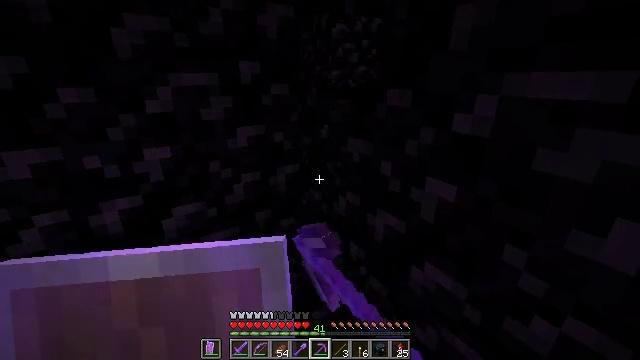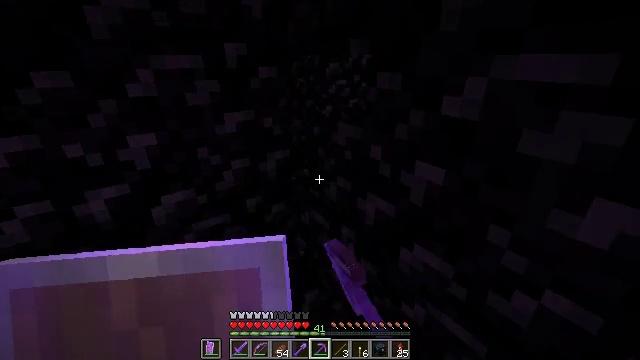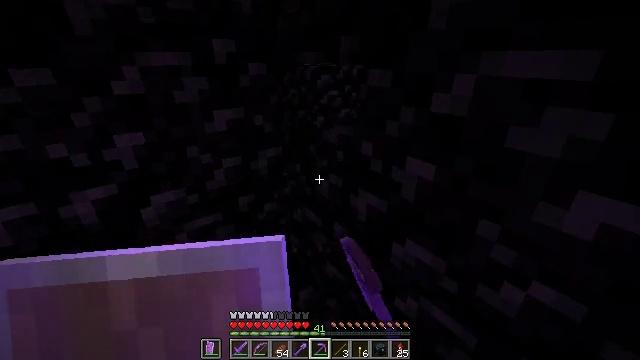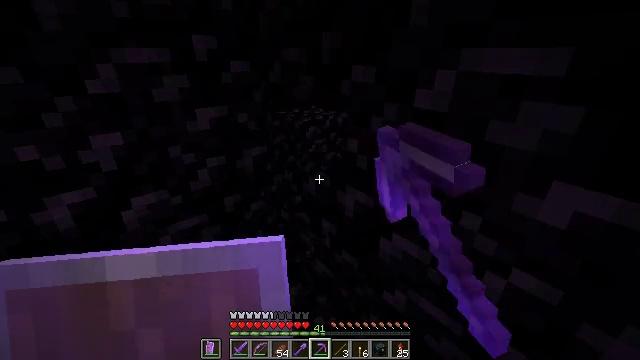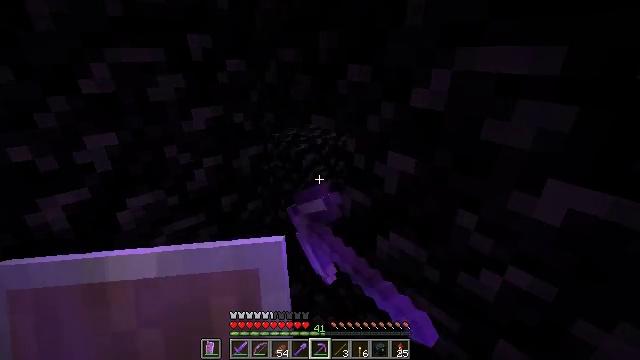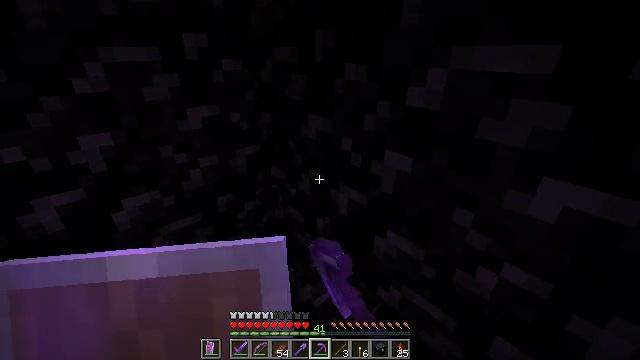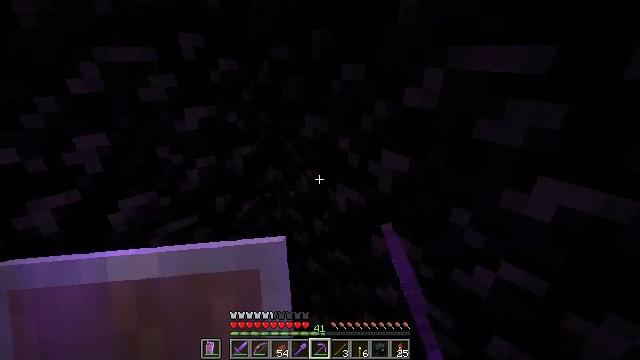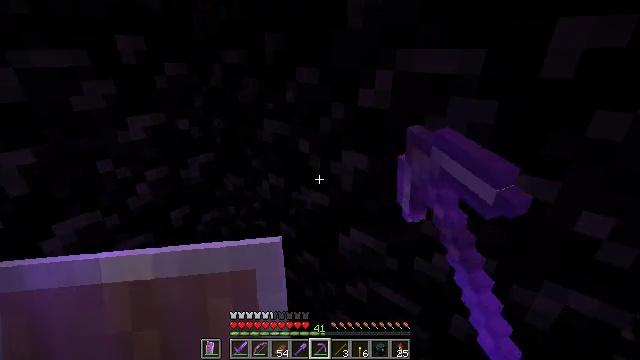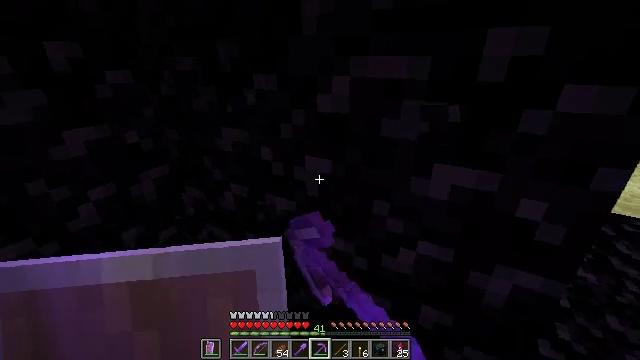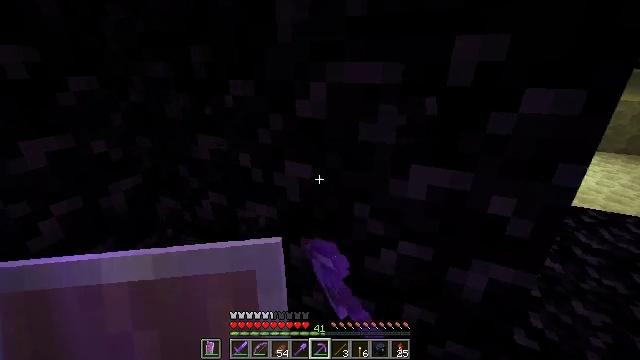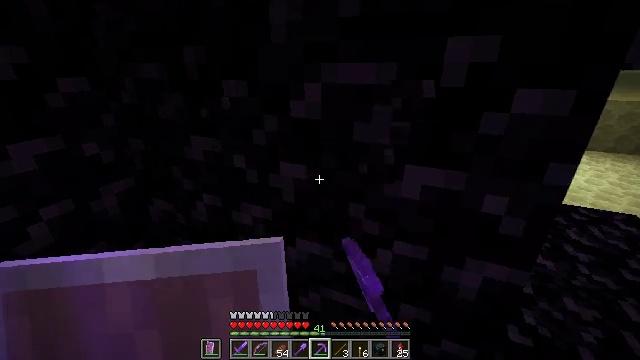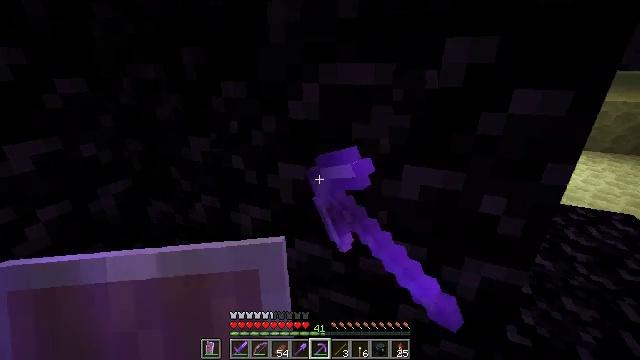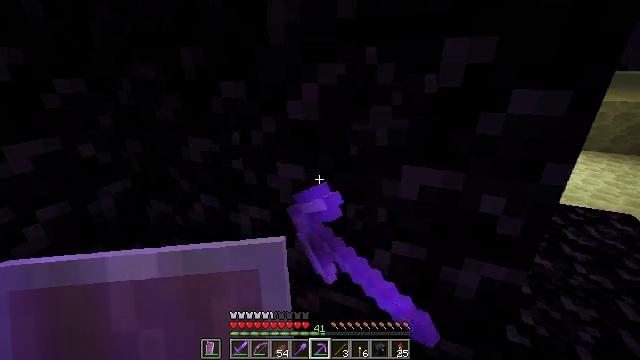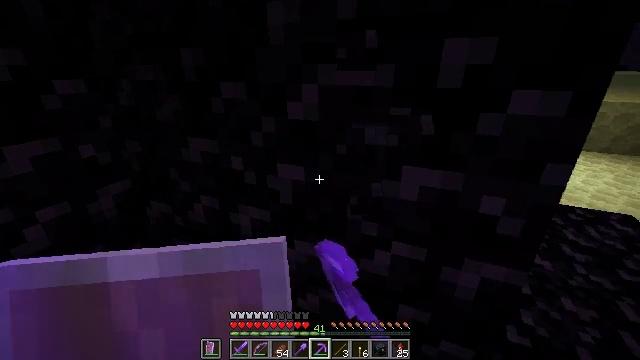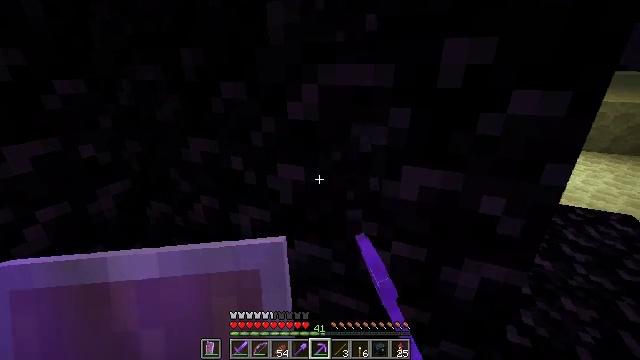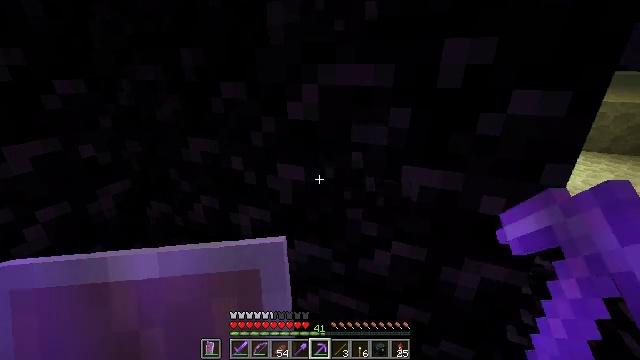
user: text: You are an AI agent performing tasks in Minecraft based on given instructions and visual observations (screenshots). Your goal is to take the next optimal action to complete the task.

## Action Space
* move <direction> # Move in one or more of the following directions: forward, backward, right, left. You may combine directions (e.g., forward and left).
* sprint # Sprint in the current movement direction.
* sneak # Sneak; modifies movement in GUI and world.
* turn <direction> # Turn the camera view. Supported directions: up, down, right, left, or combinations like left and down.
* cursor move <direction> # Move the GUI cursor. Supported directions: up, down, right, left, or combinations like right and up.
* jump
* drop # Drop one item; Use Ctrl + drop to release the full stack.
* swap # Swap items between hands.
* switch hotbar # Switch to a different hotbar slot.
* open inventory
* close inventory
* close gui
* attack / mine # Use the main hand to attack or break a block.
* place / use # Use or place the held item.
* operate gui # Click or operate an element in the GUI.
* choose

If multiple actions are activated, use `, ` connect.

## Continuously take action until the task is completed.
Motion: motion action
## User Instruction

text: Mine the tough obsidian.
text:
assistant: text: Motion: turn right and down, attack / mine
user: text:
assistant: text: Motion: turn right, attack / mine
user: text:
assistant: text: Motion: turn right, attack / mine
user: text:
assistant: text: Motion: attack / mine
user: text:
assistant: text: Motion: attack / mine
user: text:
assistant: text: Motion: attack / mine
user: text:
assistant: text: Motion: turn right, attack / mine
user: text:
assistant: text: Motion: turn right and up, attack / mine
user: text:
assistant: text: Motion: turn right and up, attack / mine
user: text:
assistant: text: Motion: turn right, attack / mine
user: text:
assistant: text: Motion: attack / mine
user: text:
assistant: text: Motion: attack / mine
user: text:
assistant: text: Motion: attack / mine
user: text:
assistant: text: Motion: attack / mine
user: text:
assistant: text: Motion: attack / mine
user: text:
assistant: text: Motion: attack / mine
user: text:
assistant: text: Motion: attack / mine
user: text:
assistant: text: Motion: attack / mine
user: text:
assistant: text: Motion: attack / mine
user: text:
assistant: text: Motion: attack / mine
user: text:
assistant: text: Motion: attack / mine
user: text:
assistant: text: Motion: attack / mine
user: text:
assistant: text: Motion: attack / mine
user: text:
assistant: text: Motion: attack / mine
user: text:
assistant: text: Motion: attack / mine
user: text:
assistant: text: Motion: attack / mine
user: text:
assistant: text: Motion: attack / mine
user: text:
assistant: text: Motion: attack / mine
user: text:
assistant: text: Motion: attack / mine
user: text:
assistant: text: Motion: attack / mine